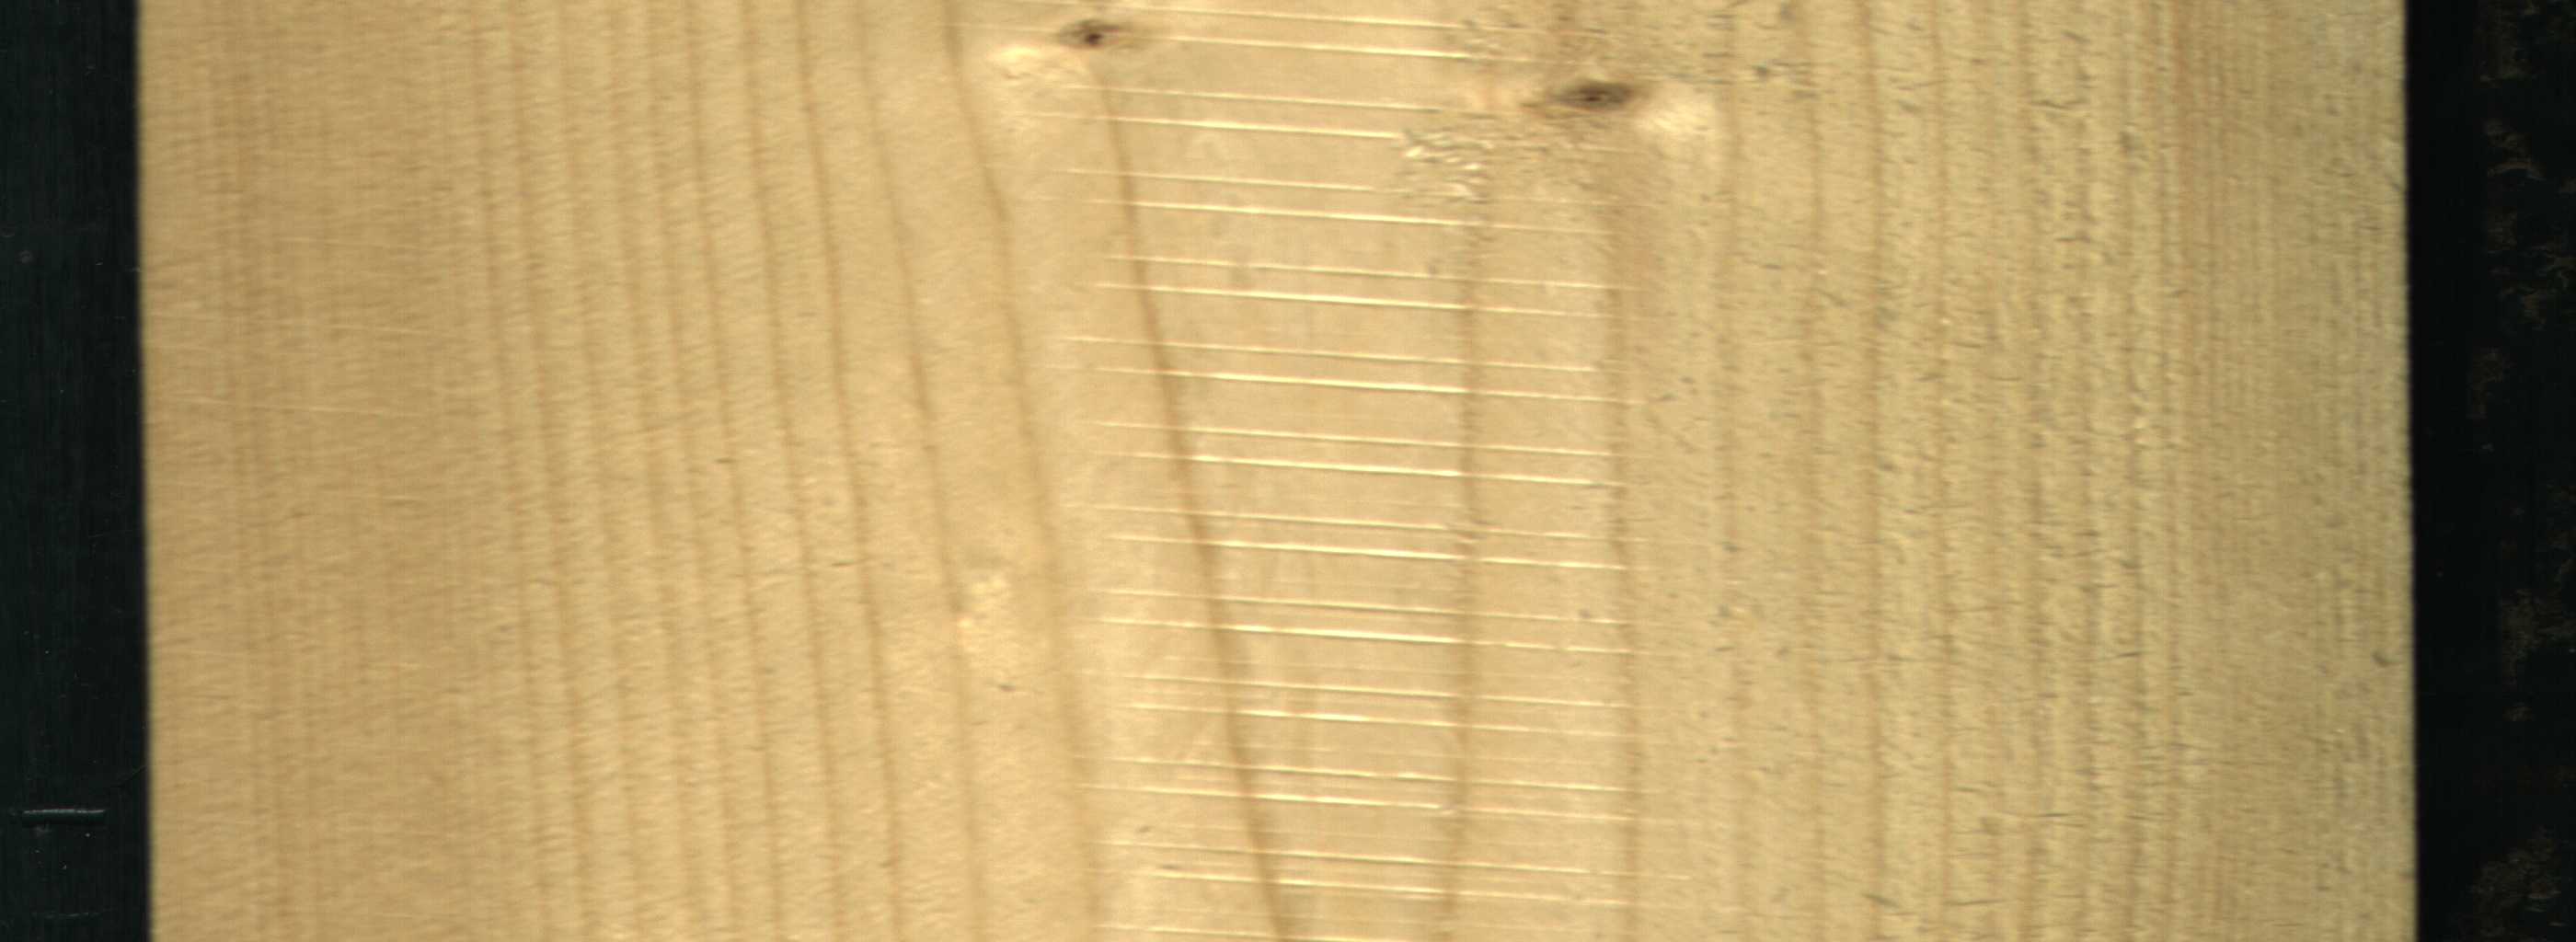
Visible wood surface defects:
Live_Knot
Live_Knot